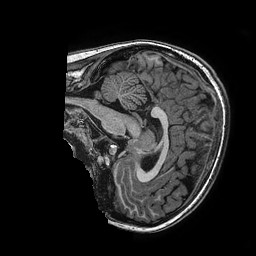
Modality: T1w
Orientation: sagittal
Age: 12
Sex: female
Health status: ill
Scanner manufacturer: ge
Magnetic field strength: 3 T
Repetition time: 0.0077 s
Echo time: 0.003436 s